Interaction volume radius: 10 \u00c5
Interaction volume height: 25 \u00c5
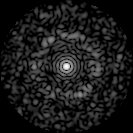
Disorder parameter: 0.8308